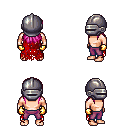
a pixel art fantasy rpg character, male body template, human, light skin, red tattered cape, magenta pants, pink unkempt hairstyle, metal helm, gold gloves, four views (front, back, left, right), 2x2 character sprite sheet, small pixel art, hard edges, no anti-aliasing